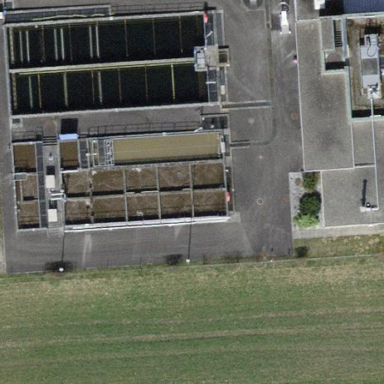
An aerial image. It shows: View of wastewater plant.